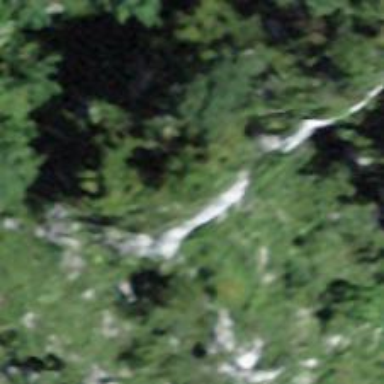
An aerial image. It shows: Natural cliff.